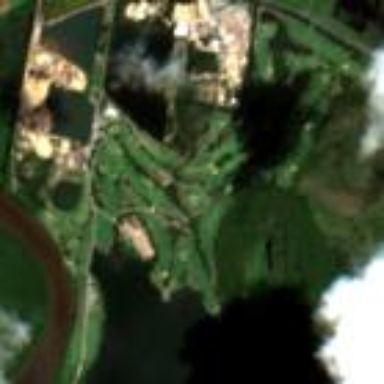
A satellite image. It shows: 18-hole golf course.